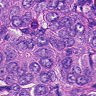
Metastatic tissue present: yes